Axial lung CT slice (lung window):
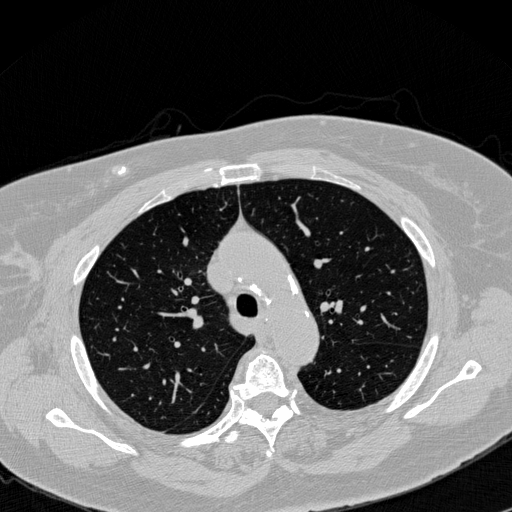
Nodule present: no